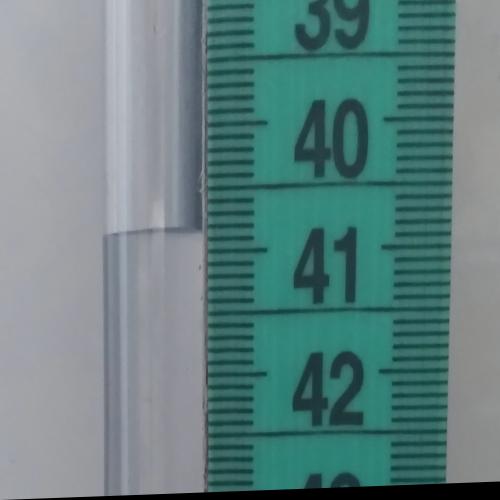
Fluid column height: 40.8 cm